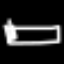
Label: bed